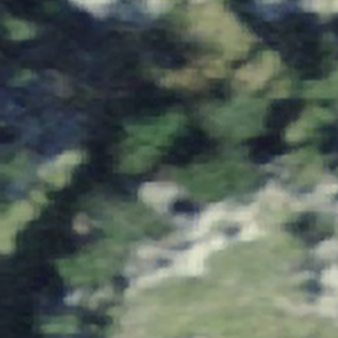
Label: other